Question: When im calling WaitForSingleObject() in my Pop() function even if the event notempty is NOT set it doesnt stop it, i dont know what to do with it.
it should wait for a number to be pushed, and even if it is not pushed, it should still wait for an INFINITE amount of time.
same when calling WaitForSingleObject() in Push() when the event notfull is NOT set.

working in Microsoft VS RC 2017 with character set not set.
I dont know how to get this working (waiting for infinite time to push/pop something).
'''
#include <windows.h>
#include <conio.h>
#include <iostream>
#include <string>
#include <fstream>
#include <time.h>
#include <stack>
using namespace std;
class MonitorStack {
public:
CRITICAL_SECTION cs_pop;
CRITICAL_SECTION cs_push;
stack<int> item;
int MAXSIZE;
HANDLE notempty, notfull;
MonitorStack(int _size) {
InitializeCriticalSection(&cs_push);
InitializeCriticalSection(&cs_pop);
MAXSIZE = _size;
notempty = CreateEvent(NULL,TRUE,FALSE, "notempty");
notfull= CreateEvent(NULL, TRUE, TRUE, "notfull");
SetEvent(notfull);
}
MonitorStack() {
InitializeCriticalSection(&cs_push);
InitializeCriticalSection(&cs_pop);
int _size = 0;
MAXSIZE = _size;
notempty = CreateEvent(NULL, FALSE, FALSE, "notempty");
notfull = CreateEvent(NULL, FALSE, TRUE, "notfull");
SetEvent(notfull);
}
~MonitorStack() {
MAXSIZE = -1;
}
void Push(int element){
if (item.size() >= MAXSIZE) {
ResetEvent(notfull);
}
EnterCriticalSection(&cs_push);
WaitForSingleObject(notfull, INFINITY);
item.push(element);
cout << "pushed " << element << endl;
SetEvent(notempty);
if (item.size() == MAXSIZE) {
ResetEvent(notfull);
}
LeaveCriticalSection(&cs_pop);
}
int Pop(){
if (item.size() == 0) {
ResetEvent(notempty);
}
EnterCriticalSection(&cs_pop);
WaitForSingleObject(notempty, INFINITY);
int num = item.top();
cout << "popped " << num << endl;
item.pop();
SetEvent(notfull);
if (item.size() == 0) {
ResetEvent(notempty);
}
LeaveCriticalSection(&cs_push);
return num;
}
};
MonitorStack item;
DWORD WINAPI consumerFunction(LPVOID data)
{
int* info = (int*)data;
for (int i = 0; i < *info; i++) {
item.Pop();
}
return 0;
}
DWORD WINAPI producerFunction(LPVOID data)
{
int* info = (int*)data;
int num;
srand(time(NULL));
for (int i = 0; i < *info; i++) {
num = (rand() % 10 + 1);
item.Push(num);
}
return 0;
}
void main() {
DWORD IDThread;
int cap;
cout << "enter the capacity of the stack" << endl;
cin >> cap;
int producer, consumer;
cout << "enter the producer and consumer count!" << endl;
cin >> producer >> consumer;
HANDLE *consumerThread = new HANDLE [consumer];
HANDLE *producerThread = new HANDLE[producer];
cout << "enter now for each producer the amount of items to produce" << endl;
int *producercount = new int[producer];
int *consumercount = new int[consumer];
item = MonitorStack(cap);
for (int i = 0; i < producer; i++)
{
cin >> producercount[i];
}
cout << "enter now for each consumer the amount of items to consume" << endl;
for (int i = 0; i < consumer; i++)
{
cin >> consumercount[i];
}
for (int i = 0; i < producer; i++)
{
producerThread[i] = CreateThread(NULL, 0, (LPTHREAD_START_ROUTINE)producerFunction, (void*)&(producercount[i]), 0, &IDThread);
}
for (int i = 0; i < consumer; i++)
{
consumerThread[i] = CreateThread(NULL, 0, (LPTHREAD_START_ROUTINE)consumerFunction, (void*)&(consumercount[i]), 0, &IDThread);
}
WaitForMultipleObjects(producer, producerThread, TRUE, INFINITE);
WaitForMultipleObjects(consumer, consumerThread, TRUE, INFINITE);
for (int i = 0; i < producer; i++)
{
CloseHandle(producerThread[i]);
}
for (int i = 0; i < consumer; i++)
{
CloseHandle(consumerThread[i]);
}
system("pause");
}
'''
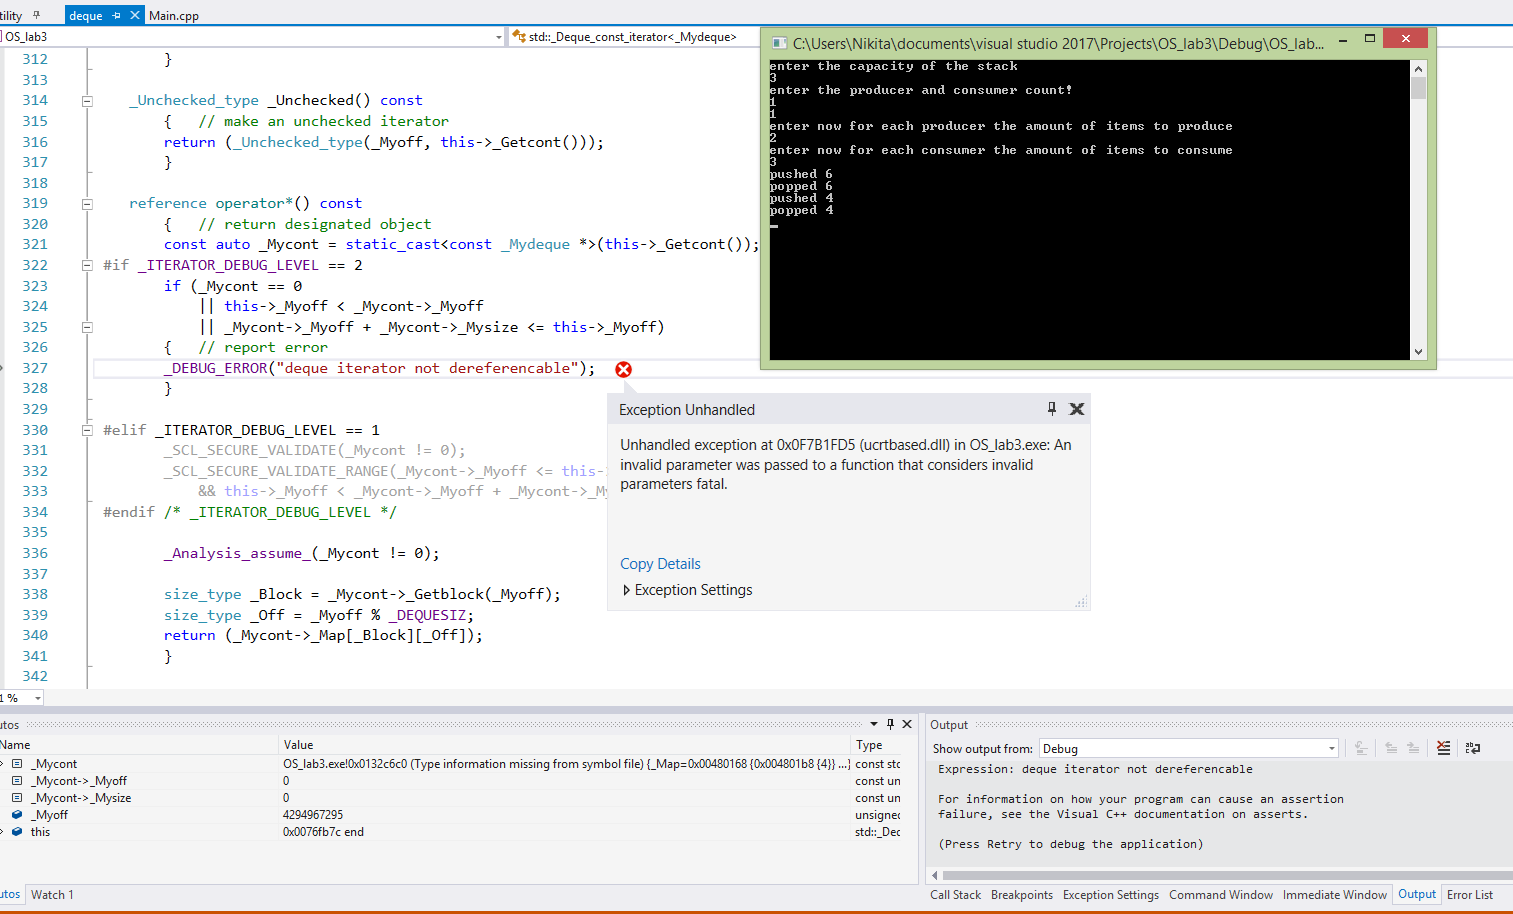
Answer: Your calls to <URL> are using 'INFINITY' for the timeout parameter, and instead should be using 'INFINITE'.